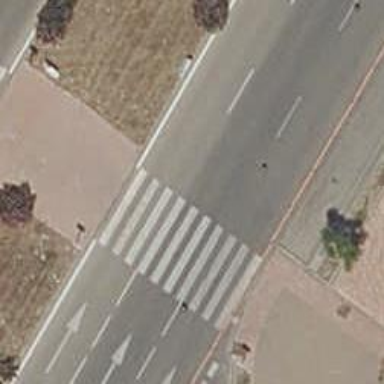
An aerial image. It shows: Marked crossing on the road with clear markings.